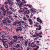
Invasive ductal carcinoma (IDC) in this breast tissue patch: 0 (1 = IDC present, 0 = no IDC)